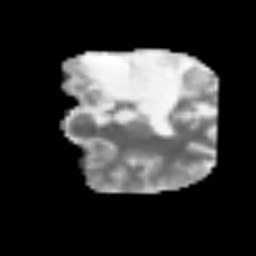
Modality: MD
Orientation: coronal
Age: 40
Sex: male
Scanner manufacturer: siemens
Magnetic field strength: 3 T
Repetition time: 3.2 s
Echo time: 0.081 s